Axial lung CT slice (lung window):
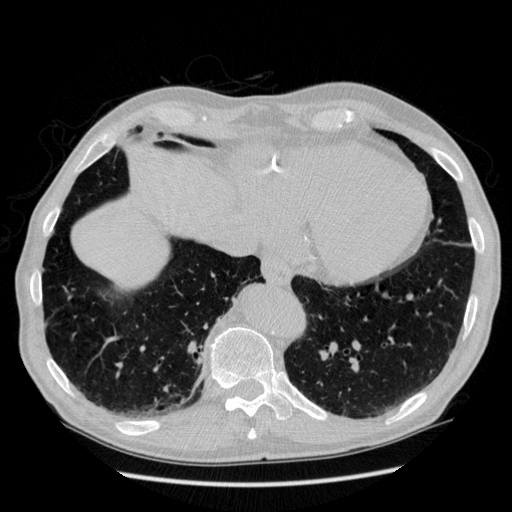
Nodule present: no